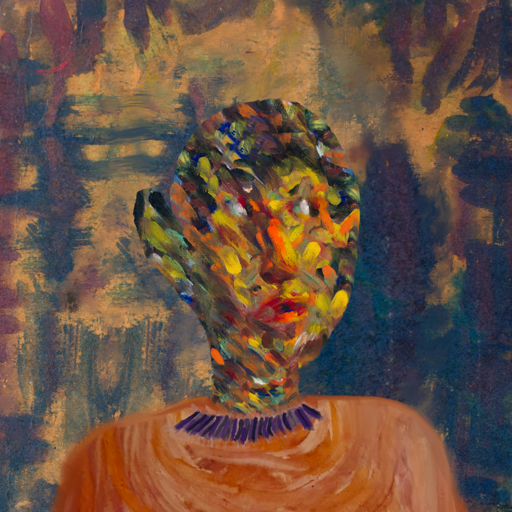
Background: InTheSun, Head And Neck Side: An_Impression, Face Side: An_Impression, Bust: Pious_Lady, Hair Side: Blank, Head Accessory: Blank, Second Necklace: Blank, Necklace: HillGirl, Baby: Blank